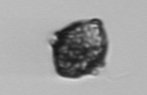
Label: Kryptoperidinium_triquetrum